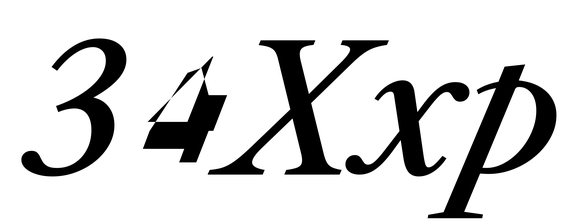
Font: LibreCaslonText-Italic_Medium_Italic